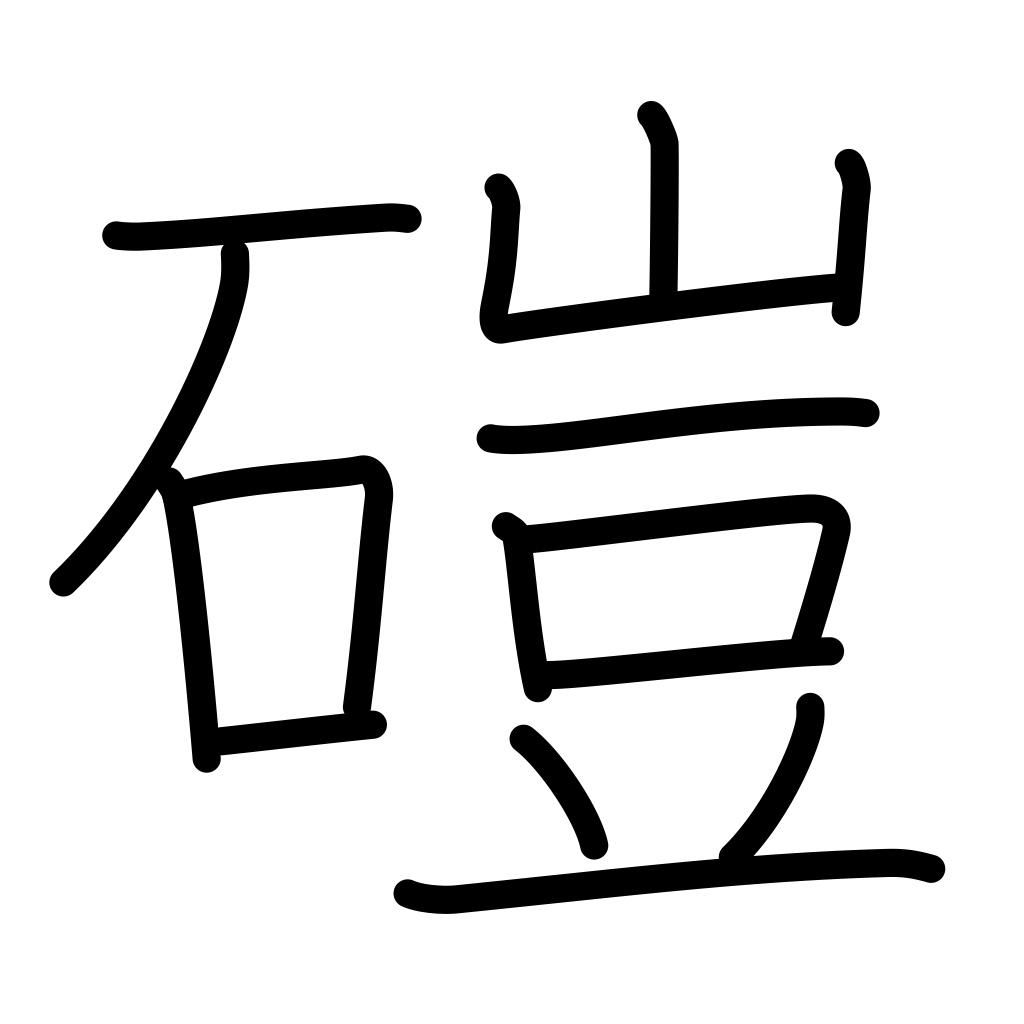
Meaning: mortar, hand mill